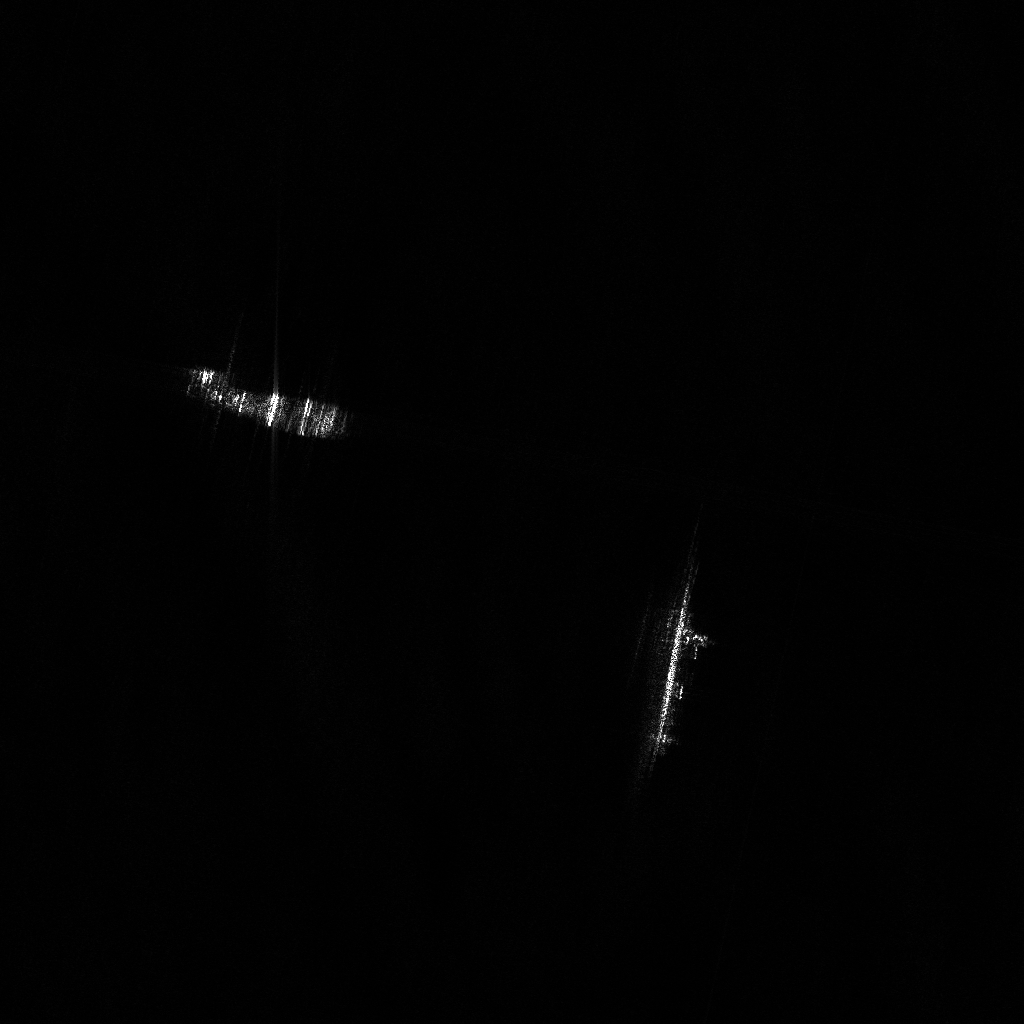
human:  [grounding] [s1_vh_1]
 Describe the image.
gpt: In the satellite image, there is  <ref>1 large cell-container </ref> <box>[[17, 36, 34, 41, 20]]</box> located at left,  <ref>1 large cell-container </ref> <box>[[63, 56, 68, 73, 10]]</box> located at center.